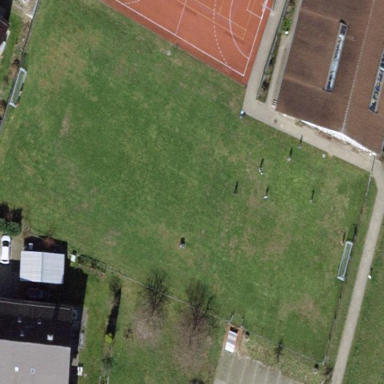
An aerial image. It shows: Soccer pitch for outdoor sports and leisure activities.